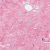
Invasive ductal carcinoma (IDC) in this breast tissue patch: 0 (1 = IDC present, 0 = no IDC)